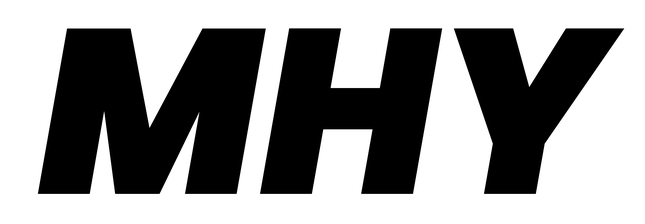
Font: Poppins-BlackItalic